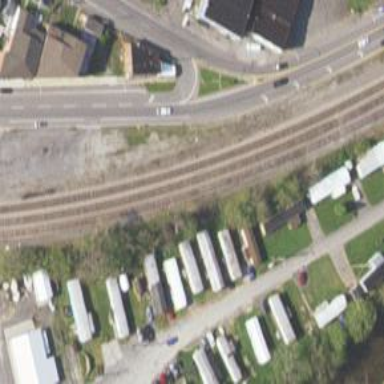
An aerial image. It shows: Railway siding with rails.